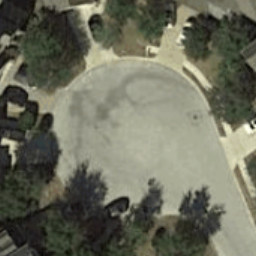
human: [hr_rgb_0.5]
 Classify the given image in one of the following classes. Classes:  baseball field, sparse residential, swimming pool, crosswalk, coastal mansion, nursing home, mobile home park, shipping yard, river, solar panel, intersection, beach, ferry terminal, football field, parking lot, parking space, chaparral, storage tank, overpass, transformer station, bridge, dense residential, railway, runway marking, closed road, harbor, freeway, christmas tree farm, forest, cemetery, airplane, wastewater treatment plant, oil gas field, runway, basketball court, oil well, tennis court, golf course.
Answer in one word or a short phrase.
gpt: closed road